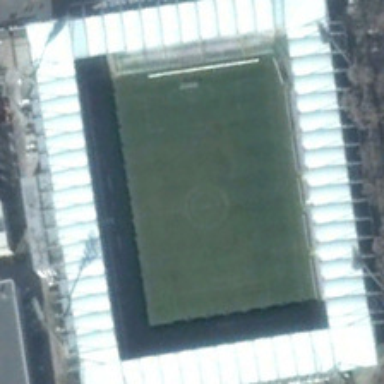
The bird's nest stadium is surrounded by vegetation regularly .